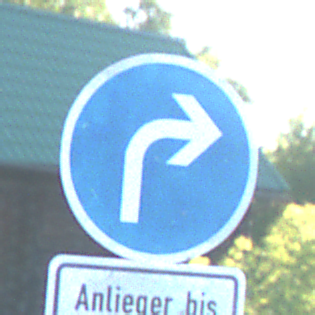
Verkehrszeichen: VorgeschriebeneFahrtrichtungRechts
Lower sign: SonstigeFahrzeugePersonengruppenFrei3
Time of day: MorningAfternoon
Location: Outdoor (Nature)
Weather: Clear
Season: NotSpecified
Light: Natural